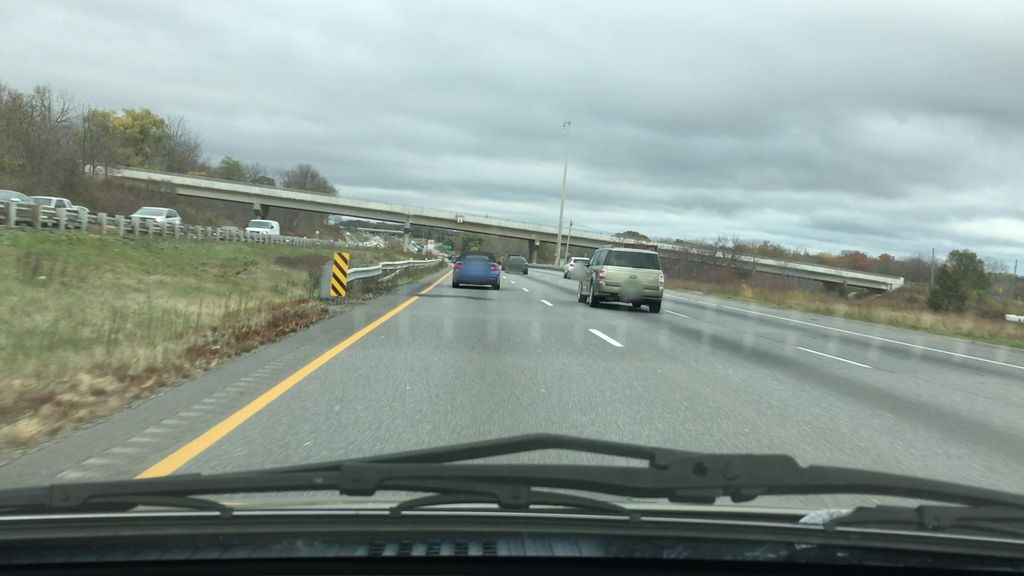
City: hamilton